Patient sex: M
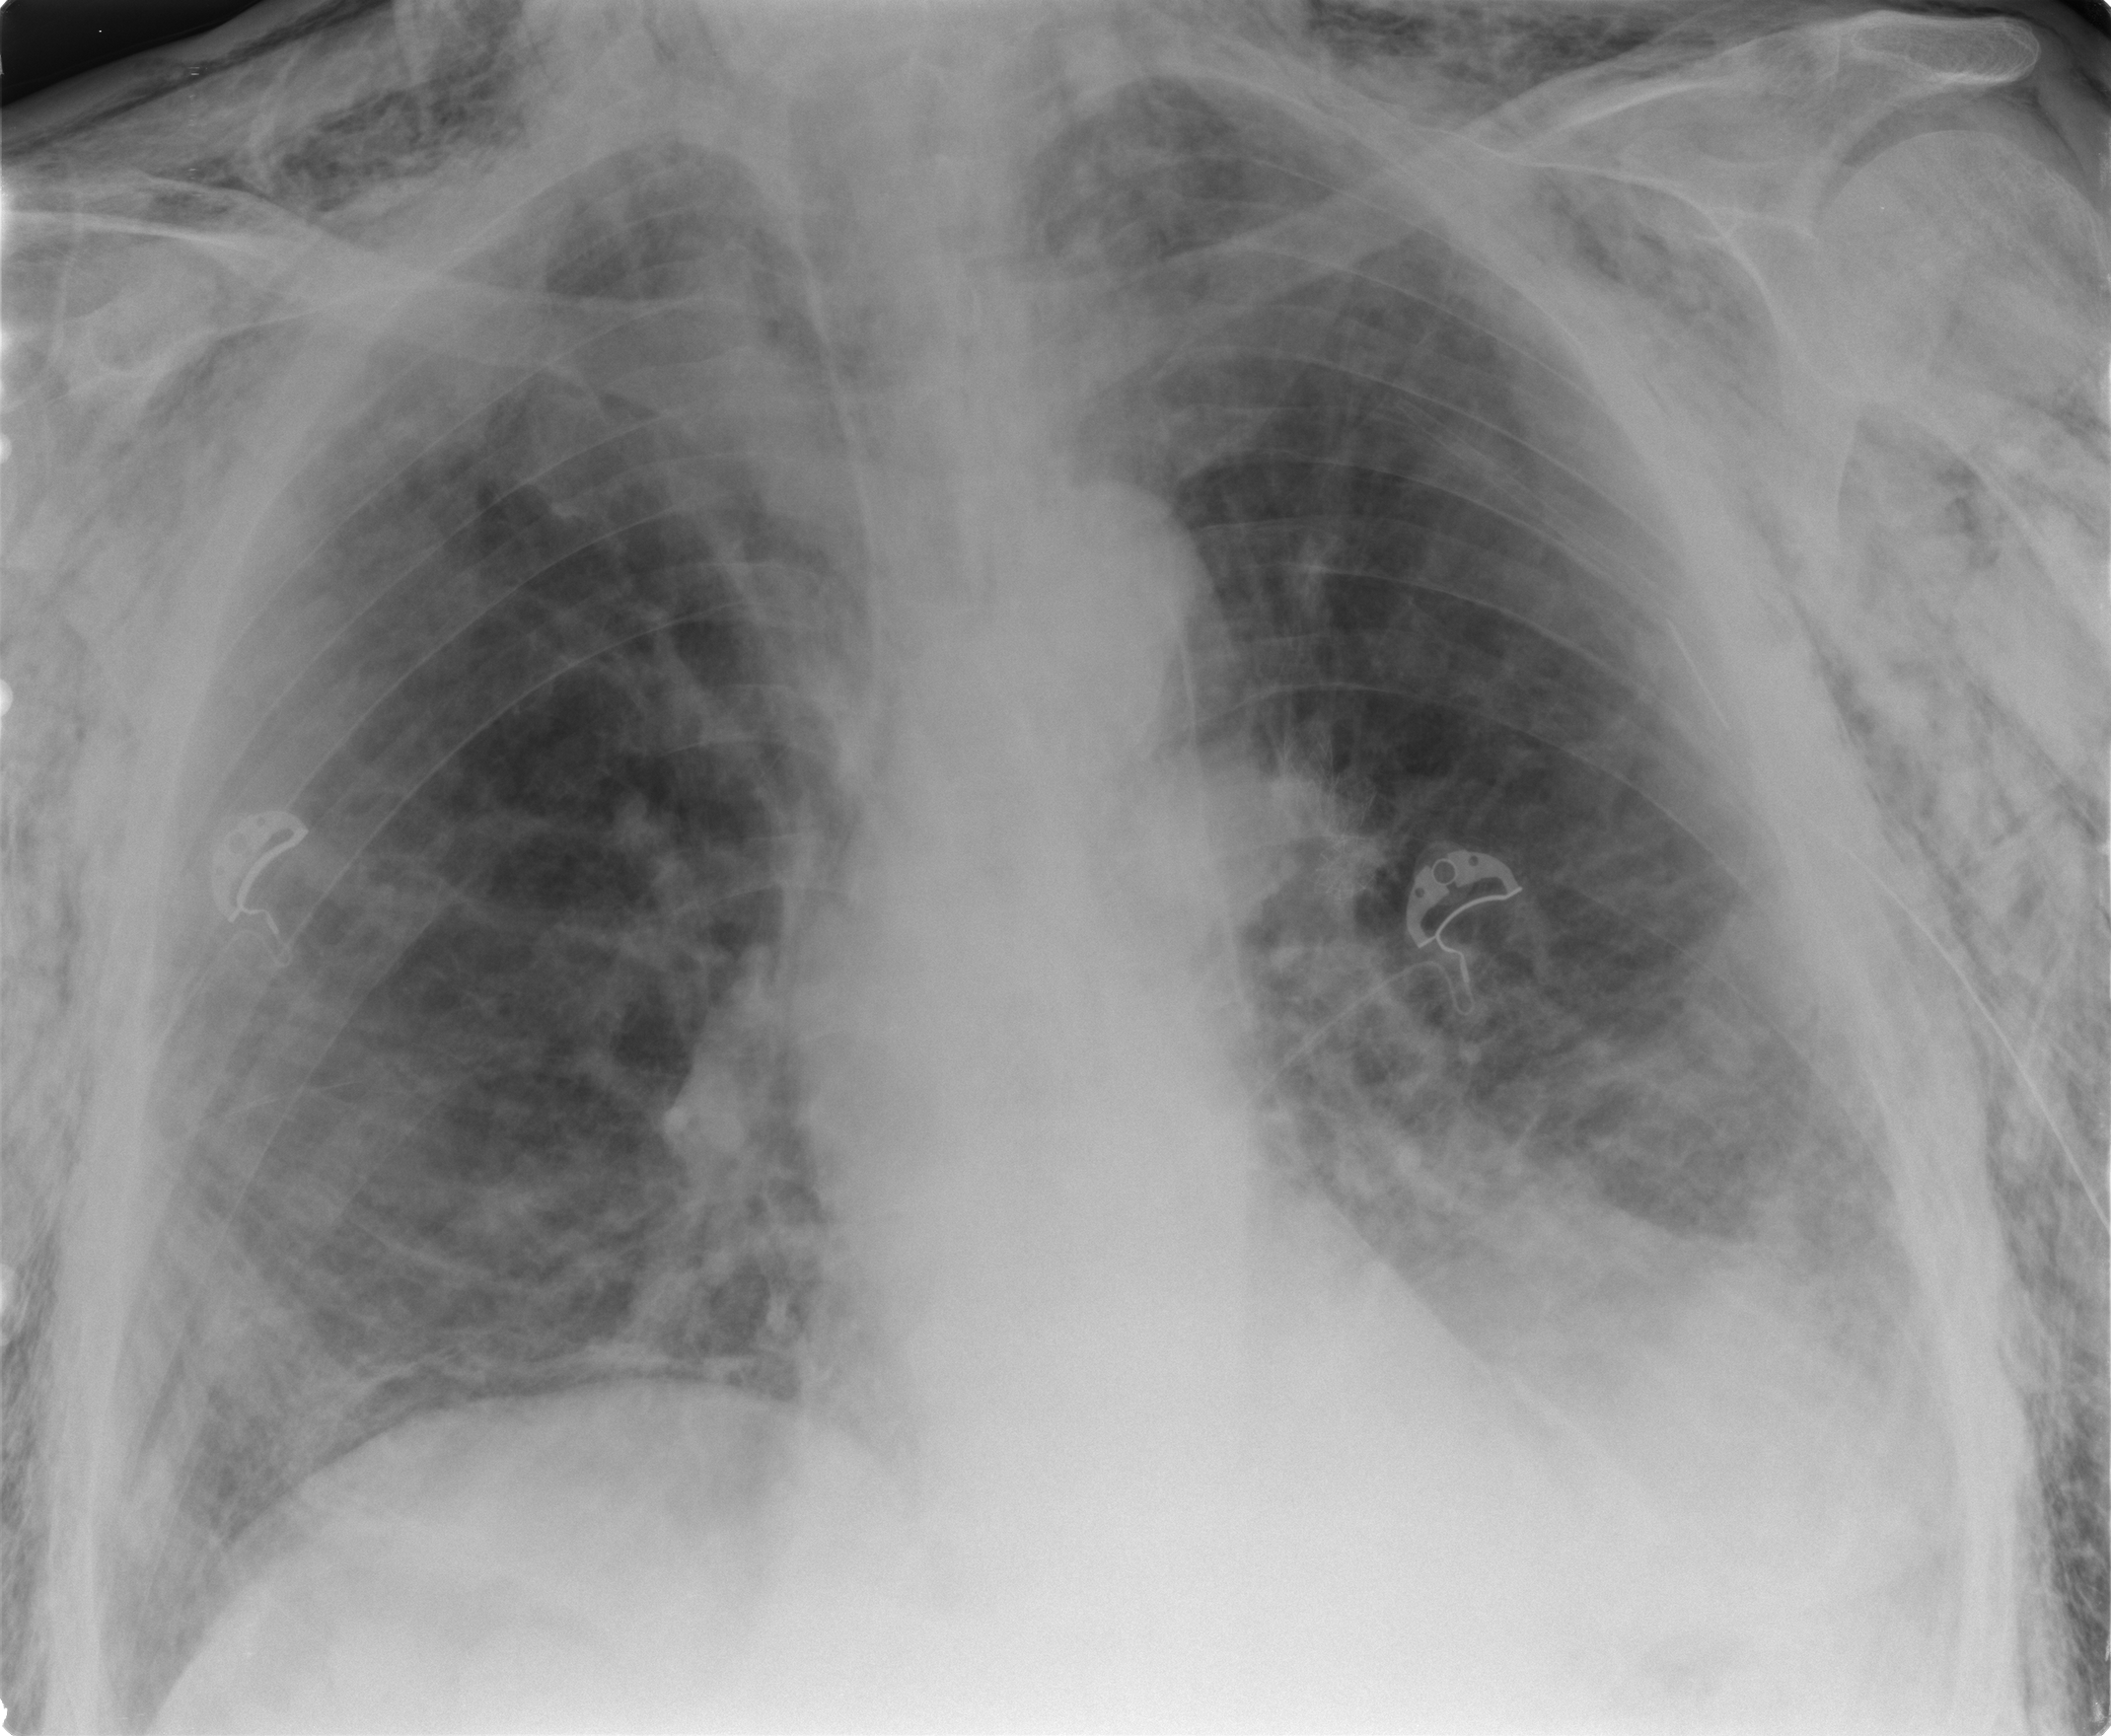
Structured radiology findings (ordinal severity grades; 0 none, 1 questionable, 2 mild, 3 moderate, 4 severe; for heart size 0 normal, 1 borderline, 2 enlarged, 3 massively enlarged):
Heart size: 0
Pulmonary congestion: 0
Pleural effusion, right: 0
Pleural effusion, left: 0
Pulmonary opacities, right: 0
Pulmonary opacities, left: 0
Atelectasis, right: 2
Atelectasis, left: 2